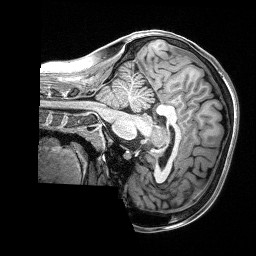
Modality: T1w
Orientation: sagittal
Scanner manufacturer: siemens
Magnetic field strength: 3 T
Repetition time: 2.4 s
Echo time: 0.00122 s